Question: I have a graph of memory use over time which looks like:

I set the 'y-axis: { max:n }' value 'n' to 1024 (which means 1024MB of RAM).
How do I get Flot to change the y-axis labels so they display:
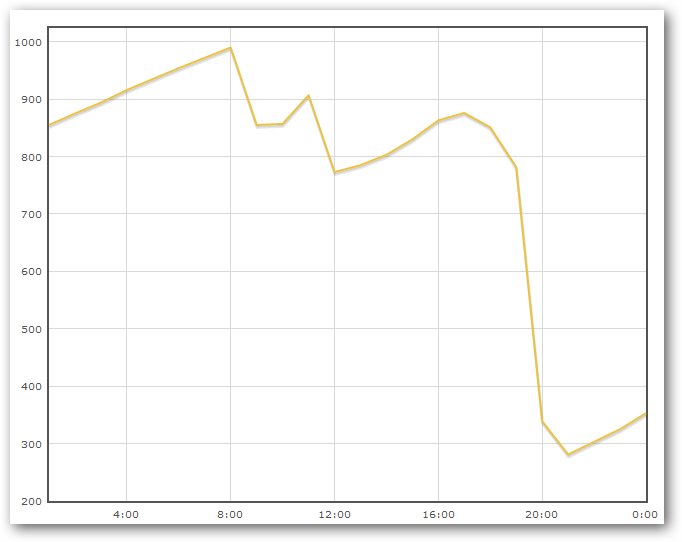
Answer: You can use the 'ticks' option for this:
'''
yaxis: { max: 1024, ticks: [128, 256, 512, 768, 1024] }
'''
<URL>, the 'markings' option is just to give it a bit of style, if you're after an effect like that at all.